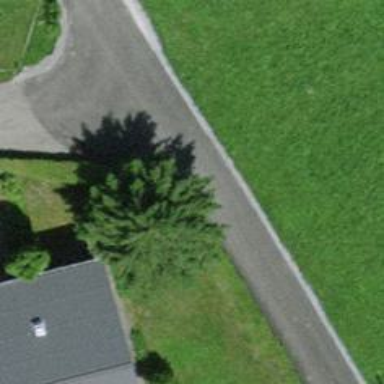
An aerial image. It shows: Hedge acting as barrier.